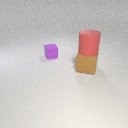
small purple rubber cube to the left of large brown rubber cube